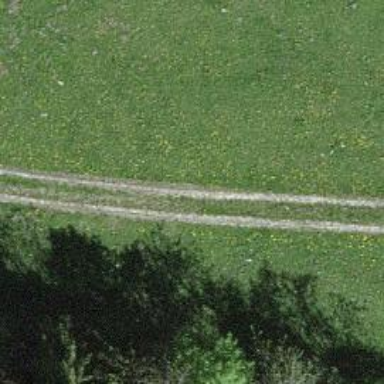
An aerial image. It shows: Track with grade 4 tracktype.